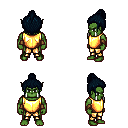
a pixel art fantasy rpg character, male body template, orc, green skin, gold chest armor, gold greaves, raven short topknot hairstyle, leather bracers, four views (front, back, left, right), 2x2 character sprite sheet, small pixel art, hard edges, no anti-aliasing